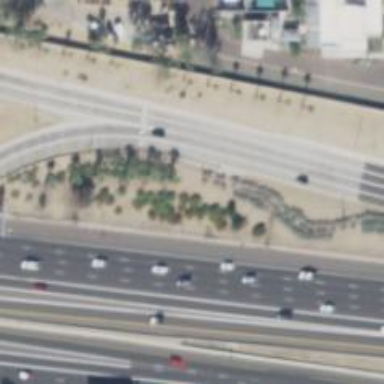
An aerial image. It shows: Motorway link.